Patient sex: F
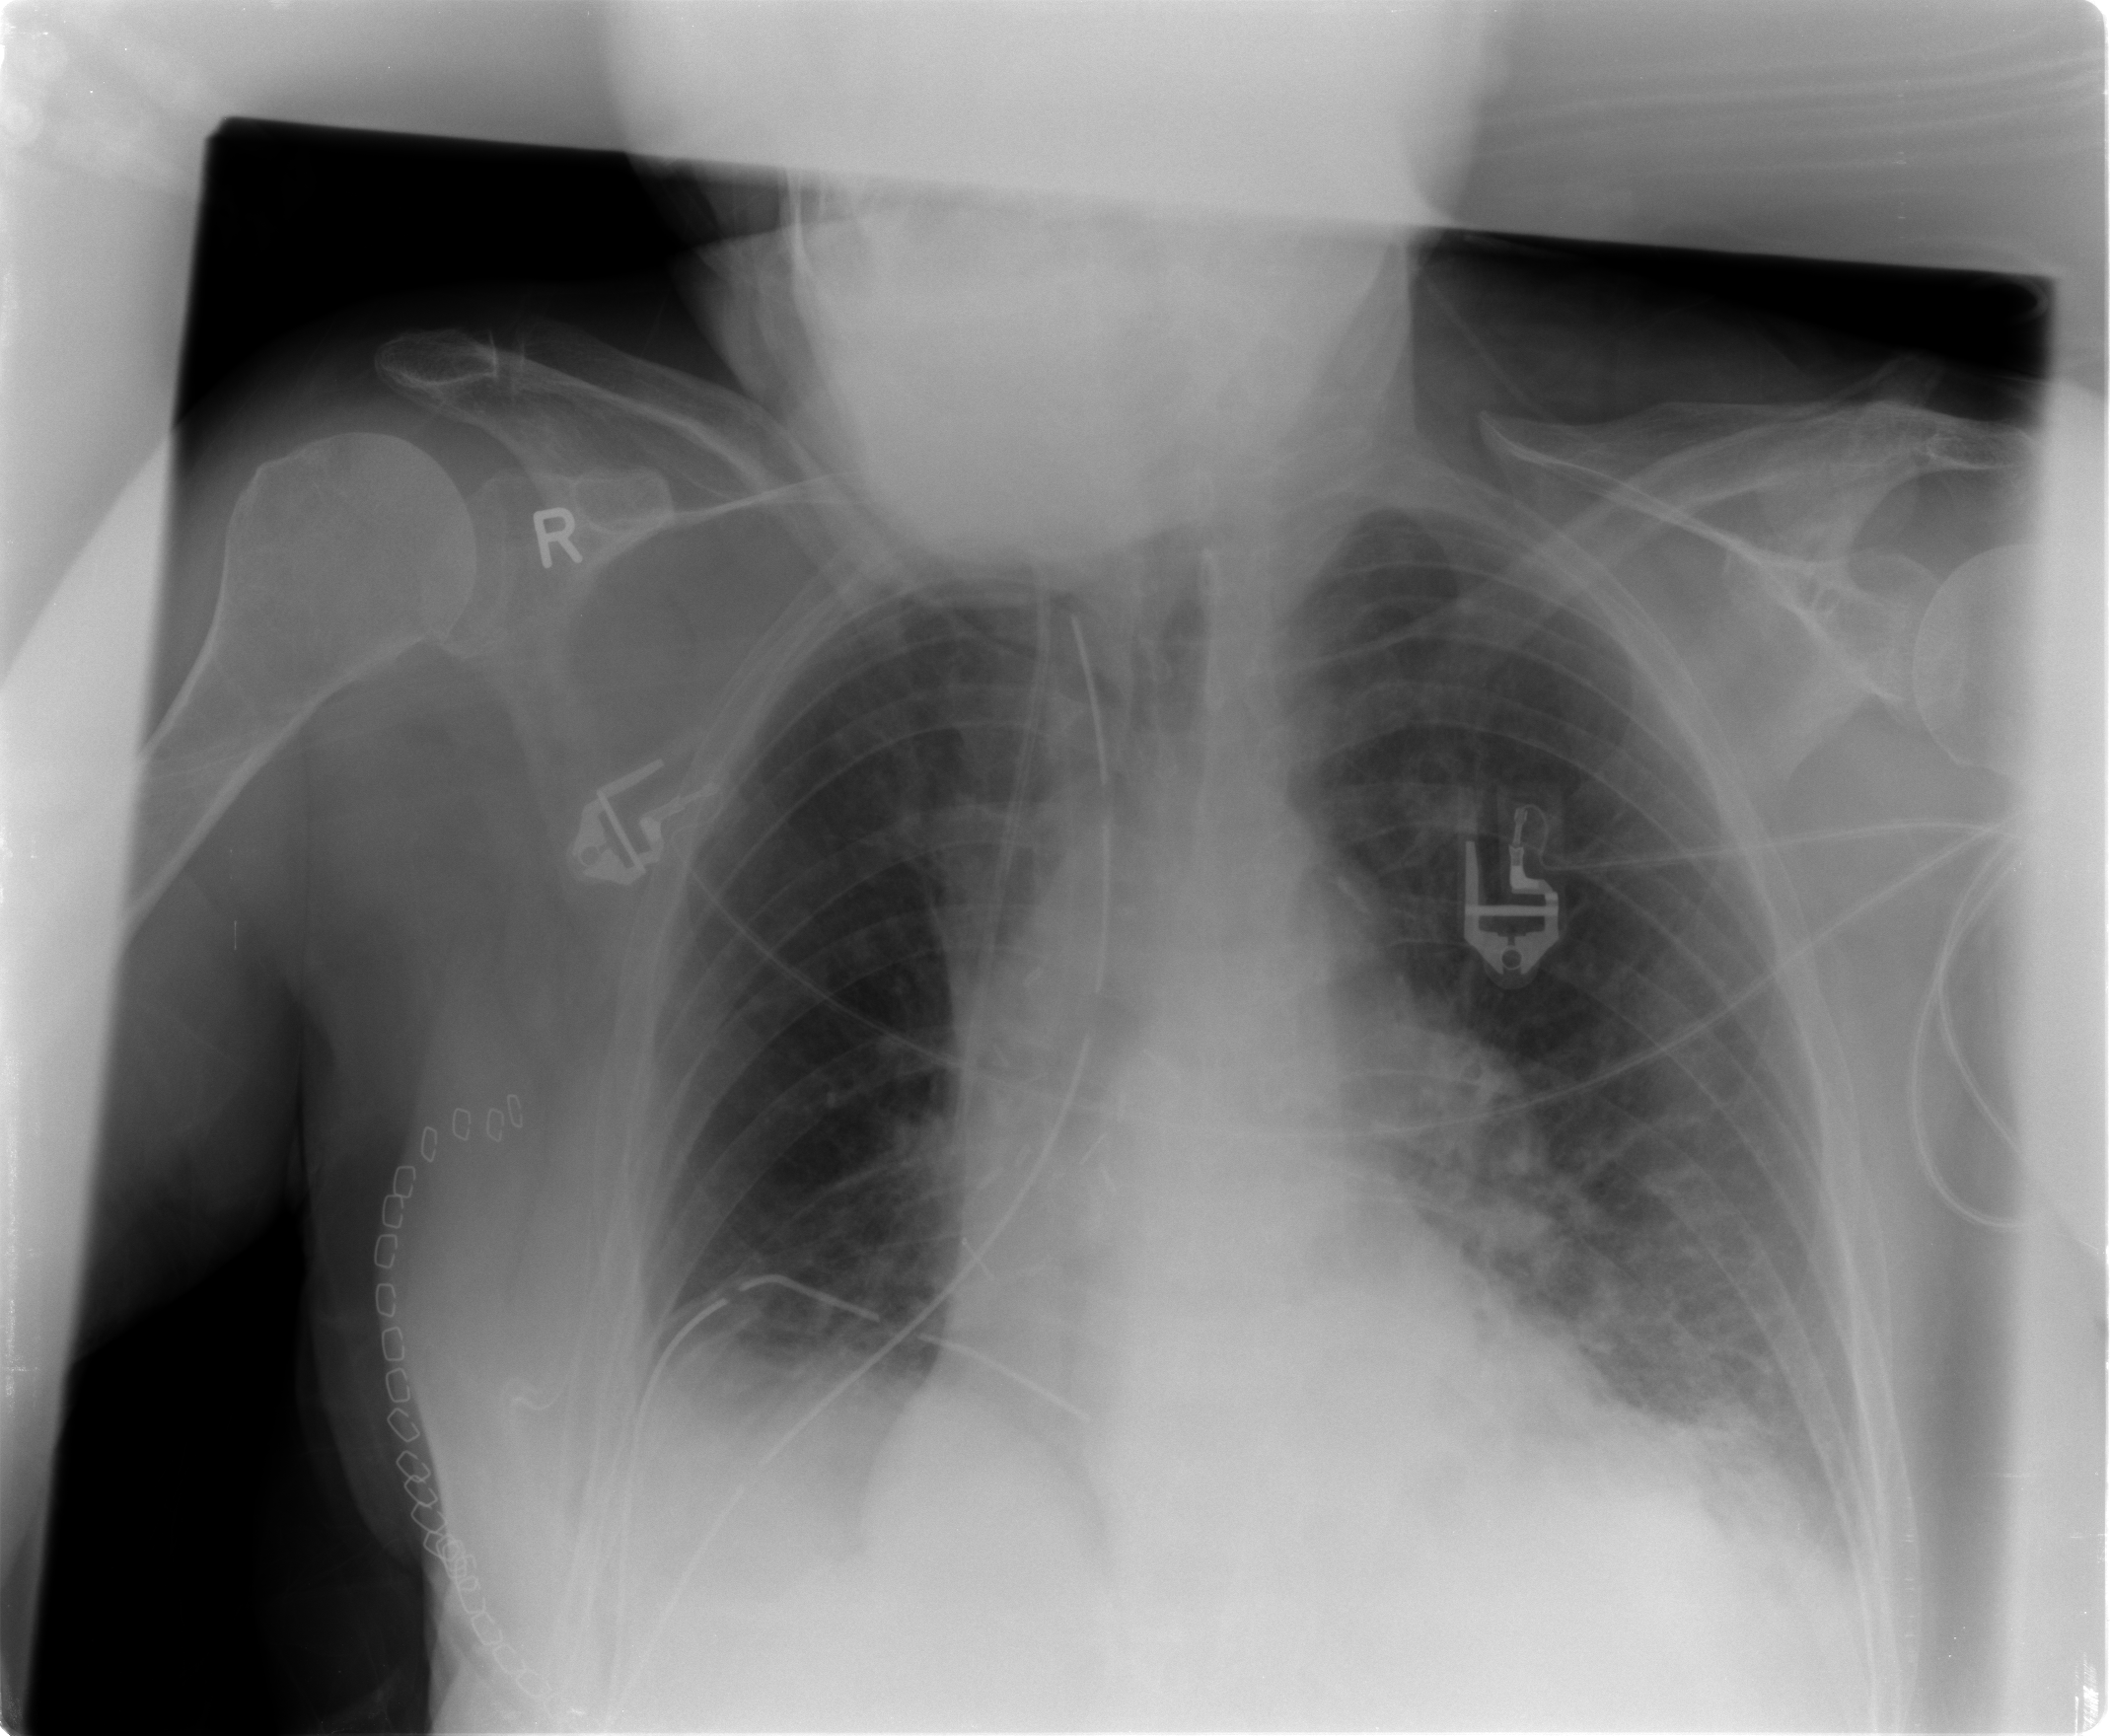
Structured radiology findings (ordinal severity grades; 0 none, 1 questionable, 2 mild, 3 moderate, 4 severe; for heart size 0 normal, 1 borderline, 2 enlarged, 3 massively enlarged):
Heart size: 1
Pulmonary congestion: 0
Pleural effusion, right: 1
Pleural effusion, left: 2
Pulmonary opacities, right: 0
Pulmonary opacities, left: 0
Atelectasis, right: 2
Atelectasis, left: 2